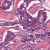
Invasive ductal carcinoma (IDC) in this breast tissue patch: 1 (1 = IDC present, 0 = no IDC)